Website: apple
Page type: customer-info-address
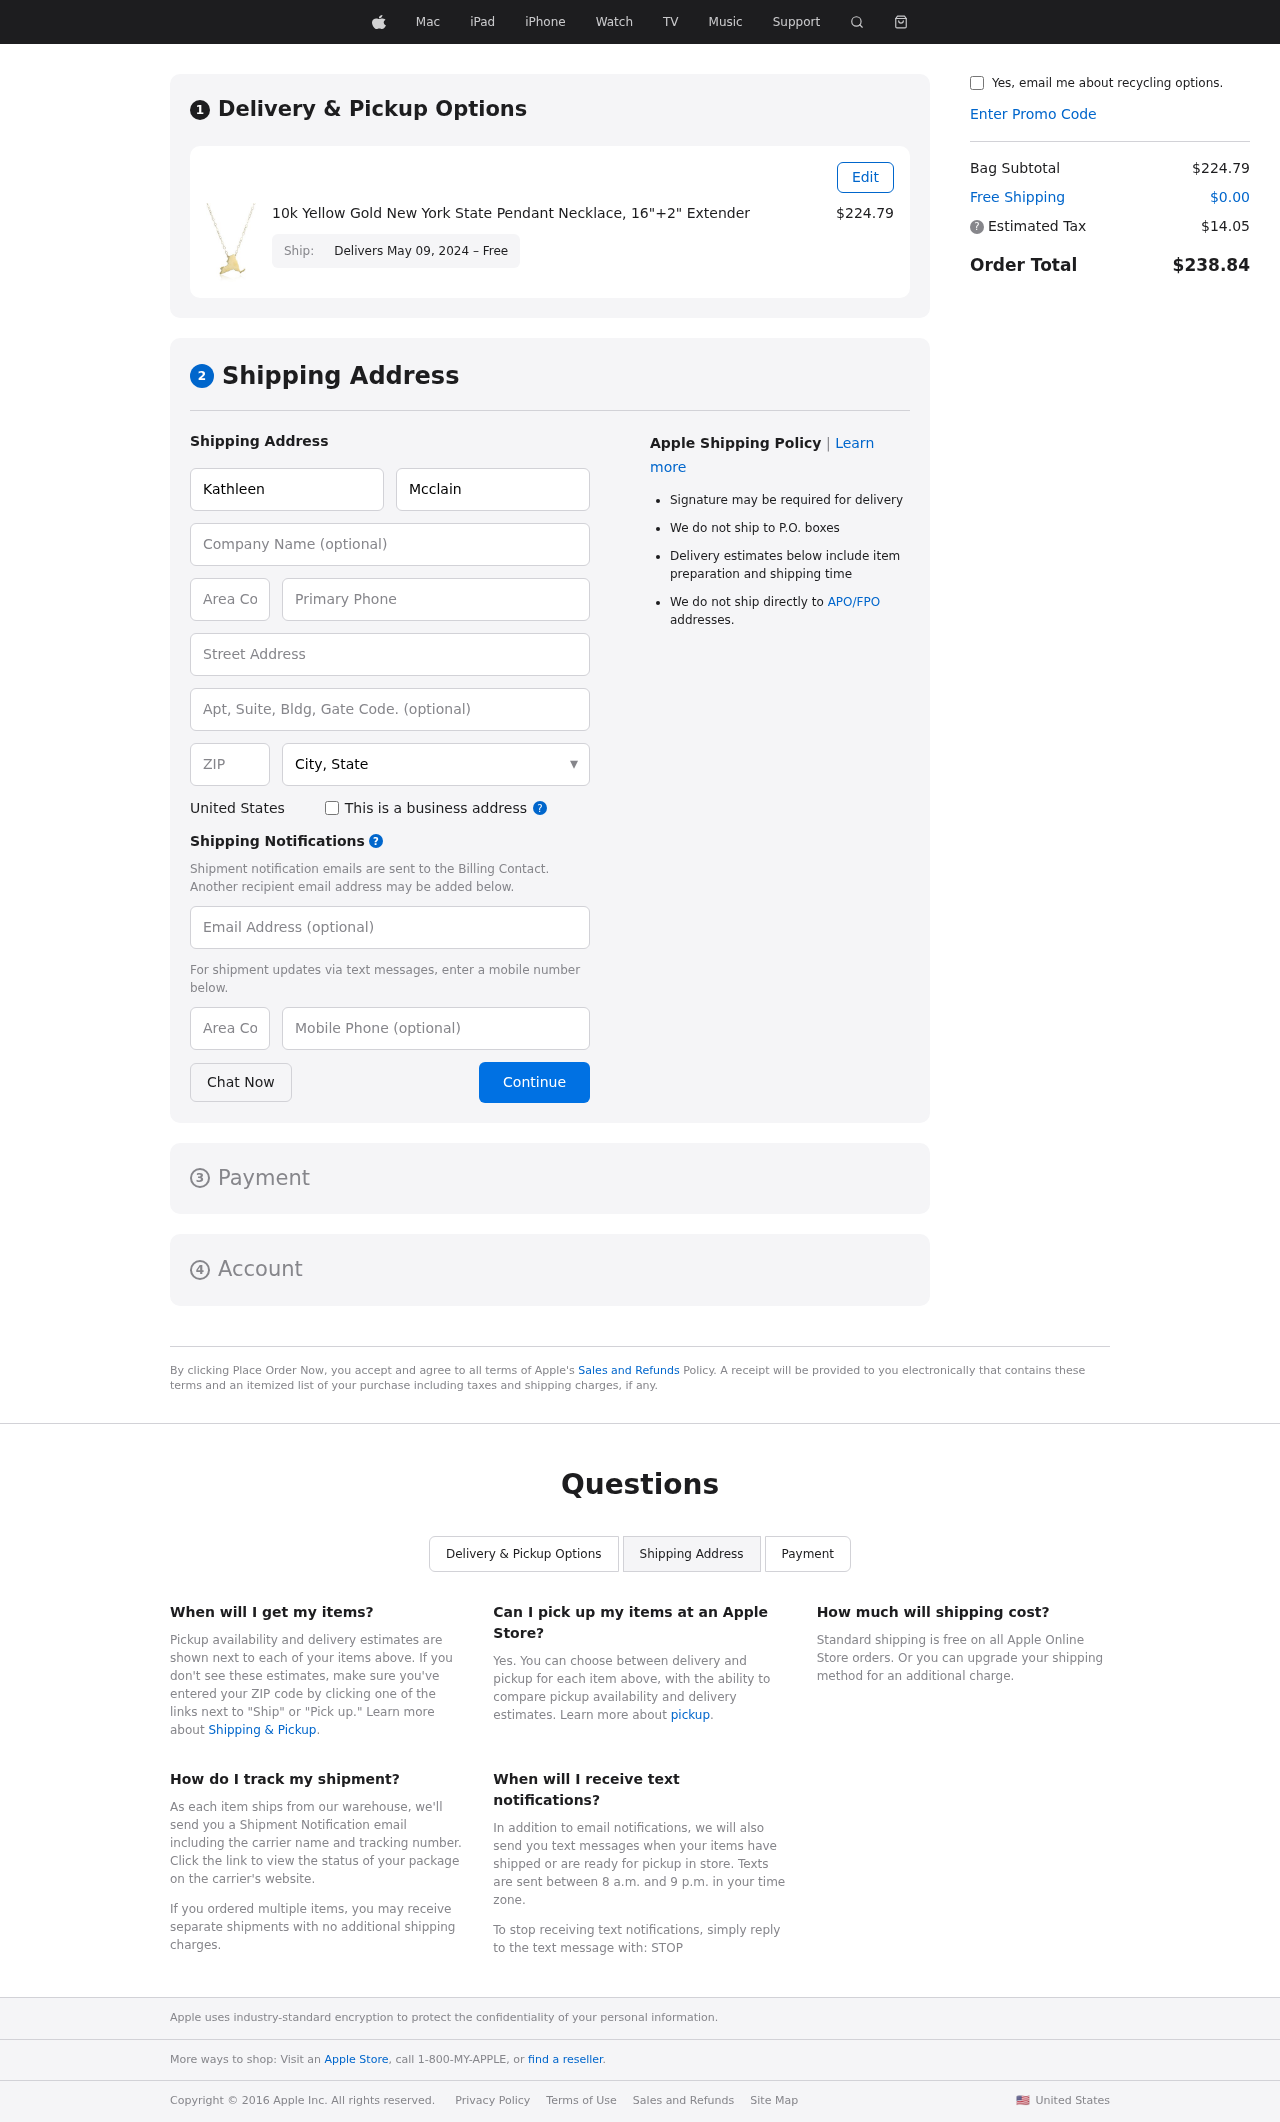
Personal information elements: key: PII_CITY_STATE
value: West Megan, GU
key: PII_COUNTRY
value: United States
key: PII_EMAIL
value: kathleen.mcclain@gmail.com
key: PII_FIRSTNAME
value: Kathleen
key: PII_LASTNAME
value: Mcclain
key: PII_PHONE
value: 6975171700
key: PII_PHONE_AREA
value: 697
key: PII_POSTCODE
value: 39431
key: PII_STREET
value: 7261 Vincent Skyway
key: PII_STREET2
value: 0860 Wilson Tunnel
Product elements: key: PRODUCT1_NAME
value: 10k Yellow Gold New York State Pendant Necklace, 16"+2" Extender
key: PRODUCT1_PRICE
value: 224.79
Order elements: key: ORDER_DELIVERY_DATE
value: Delivers May 09, 2024 – Free
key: ORDER_SUBTOTAL
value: $224.79
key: ORDER_SHIPPING_COST
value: $0.00
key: ORDER_TAX
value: $14.05
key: ORDER_TOTAL
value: $238.84